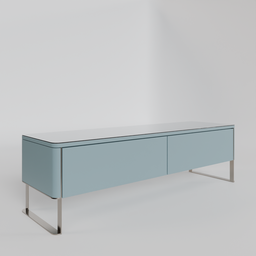
Label: furniture